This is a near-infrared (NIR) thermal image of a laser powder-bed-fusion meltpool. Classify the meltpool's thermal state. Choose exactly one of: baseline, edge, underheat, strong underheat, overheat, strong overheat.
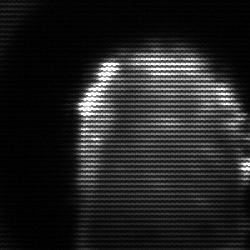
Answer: baseline